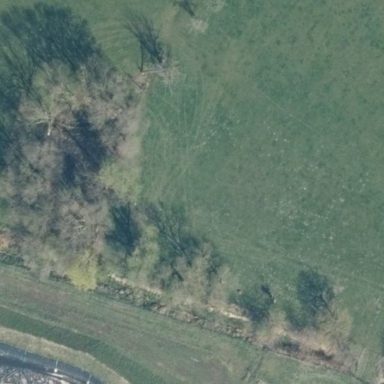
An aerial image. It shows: Broadleaved woodland area.